Question: I am trying to make a website that displays social counters displaying the current followers for each social media account, which I have achieved using <URL>.
However, my next problem is , so that i can use them to make a line graph (which i have working, but with static values i entered into the table).
:
'''
<a class="item twitter"><i class="fa fa-twitter"></i><span class="count"></span>Followers</a>
<a class="item google"><i class="fa fa-google-plus"></i><span class="count"></span>Followers</a>
<a class="item facebook"><i class="fa fa-facebook"></i><span class="count"></span>Likes</a>
<a class="item youtube"><i class="fa fa-youtube"></i><span class="count"></span>Subscribers</a>
<a class="item instagram_sandbox"><i class="fa fa-instagram"></i><span class="count"> </span>Followers</a>
<a class="item pinterest"><i class="fa fa-pinterest"></i><span class="count"></span>Followers</a>
'''
:
I cant post here because of the minimum of 10 rep or more to post multiple links which it calls, but <URL>
To give you an idea of what im trying to do, here is a pic

Any examples would be appreciated as I have limited experience.
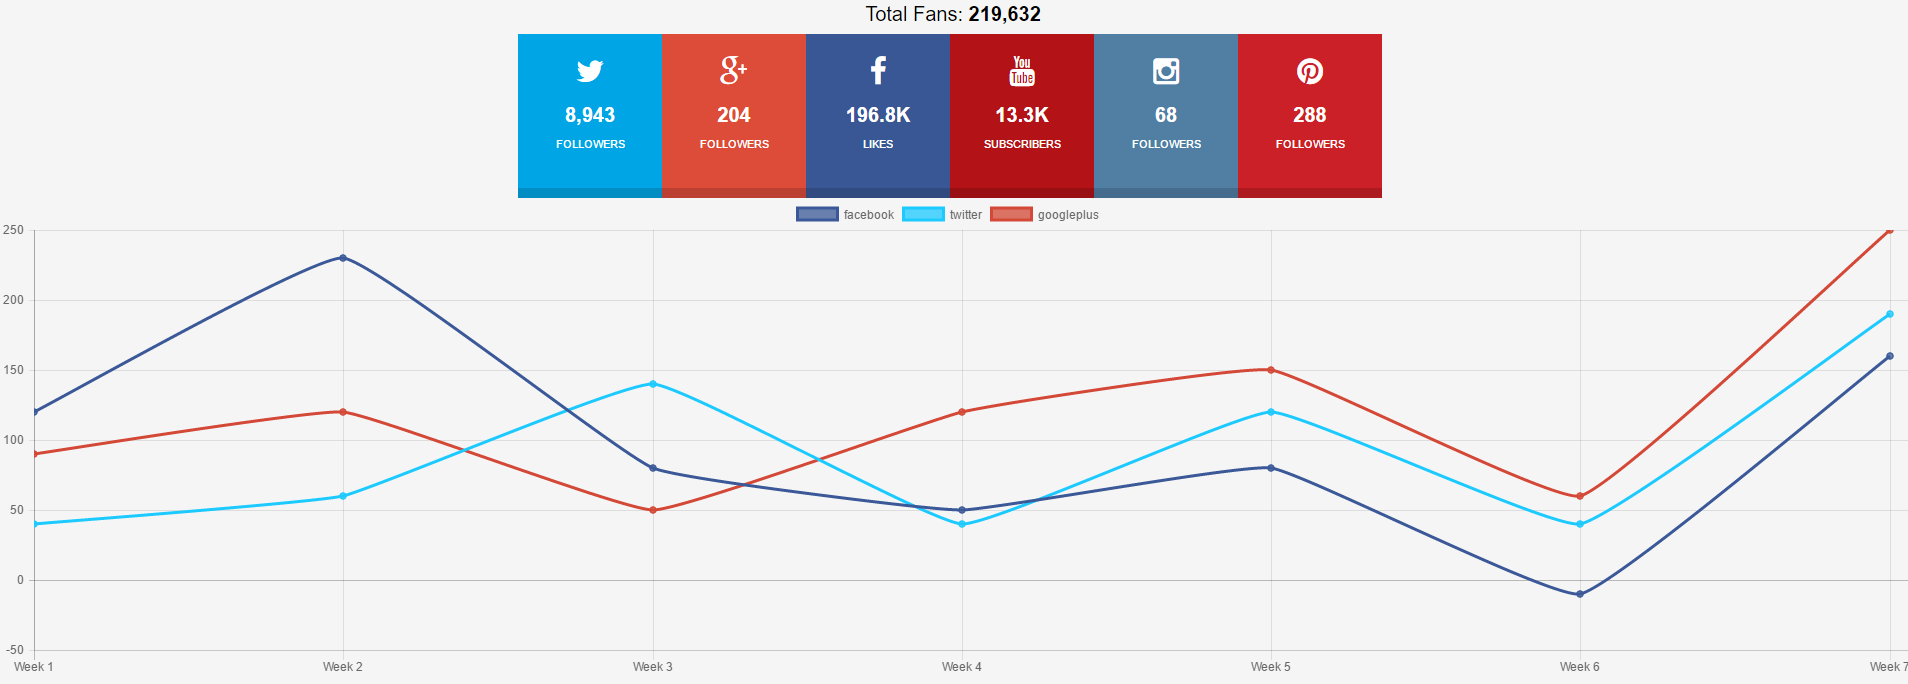
Answer: So, i figured out a way to do it a week or two ago, and thought i put my answer up in case someone else needs it.
The way I was able to do it was to scrape the data using PyQt4 and BeautifulSoup, and then just wack on the bit to dump it into my database, here is the code (probably not the most efficient, but it works!);
'''
import sys
import pymysql
from PyQt4.QtGui import *
from PyQt4.QtCore import *
from PyQt4.QtWebKit import *
from bs4 import BeautifulSoup
#must enter activate py35 in terminal before running python "E:\Working.py"
class Render(QWebPage):
def __init__(self, url):
self.app = QApplication(sys.argv)
QWebPage.__init__(self)
self.loadFinished.connect(self._loadFinished)
self.mainFrame().load(QUrl(url))
self.app.exec_()
def _loadFinished(self, result):
self.frame = self.mainFrame()
self.app.quit()
#website its point at
url = 'http://localhost/social-feed/followers.html'
#render the website
r = Render(url)
#gather into html
html = r.frame.toHtml()
#pass html to bs so that it can be manipulated
soup = BeautifulSoup(html, "lxml")
#getting just the values from <span class="count">
count = soup.find_all('span', {'class' : 'count'})
#gets rid of all the markup text apart from the values inside
elements = [tag.text for tag in count]
#connects to server
connection = pymysql.connect(host='localhost',
user='root',
password='',
db='test',
charset='utf8mb4',
cursorclass=pymysql.cursors.DictCursor)
#inserts data into the table "scriptdump", and into the columns in the order that appears on the webpage
try:
with connection.cursor() as cursor:
sql = "INSERT INTO 'scriptdump' ('twitter', 'google', 'facebook', 'youtube', 'instagram', 'pintrest') VALUES (%s, %s,%s, %s,%s, %s)"
cursor.execute(sql, (elements))
connection.commit()
finally:
connection.close()
'''
This works for me in Python 3.5.2, and for any newbs like me, you'll have to pip install PyQt, bs4 etc. (The comments in the code should guide you through what to change so it works for you)
<URL>.